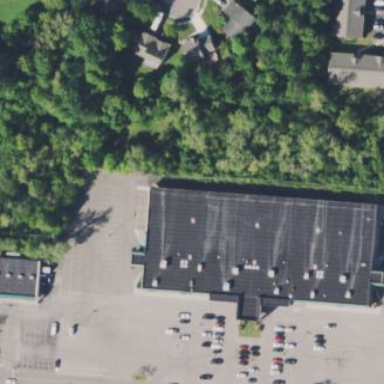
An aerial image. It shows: Commercial building with leisure land. It is bowling alley.